Field crop: maize
Growth stage: 2
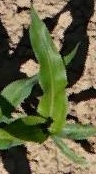
Species: maize